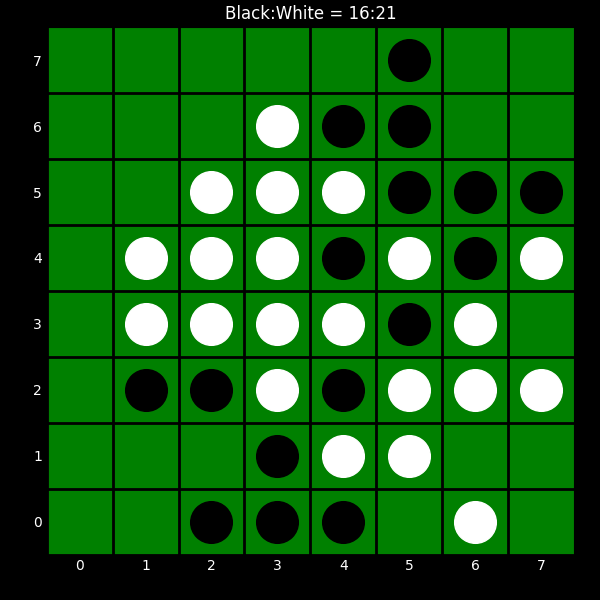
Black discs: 16
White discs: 21